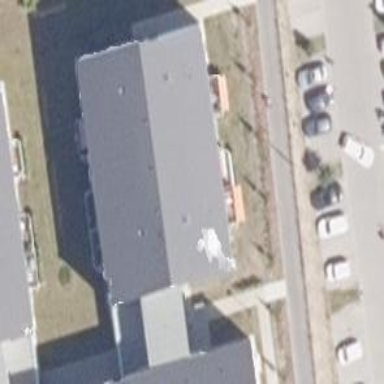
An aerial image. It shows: Gabled roof on building that houses apartments.